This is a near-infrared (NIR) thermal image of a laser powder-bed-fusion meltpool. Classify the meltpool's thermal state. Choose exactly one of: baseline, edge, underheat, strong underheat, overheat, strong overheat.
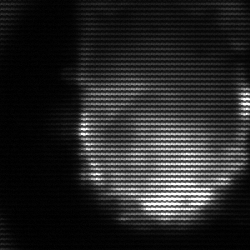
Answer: baseline